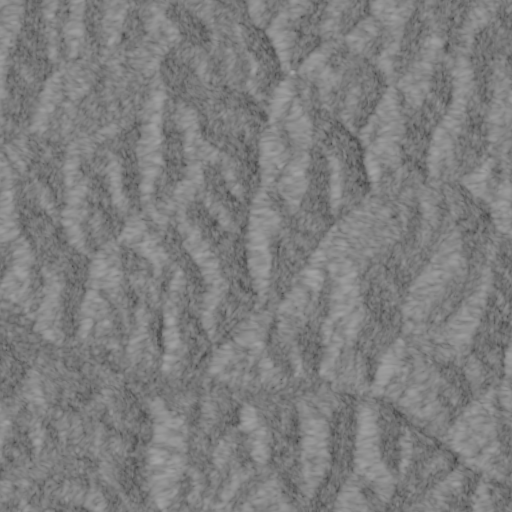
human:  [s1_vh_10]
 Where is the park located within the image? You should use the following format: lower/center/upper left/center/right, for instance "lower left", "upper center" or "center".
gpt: The park is located in the lower left of the image.
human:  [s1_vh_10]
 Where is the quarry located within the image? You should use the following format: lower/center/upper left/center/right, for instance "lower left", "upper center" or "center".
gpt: There is no quarry in the image.

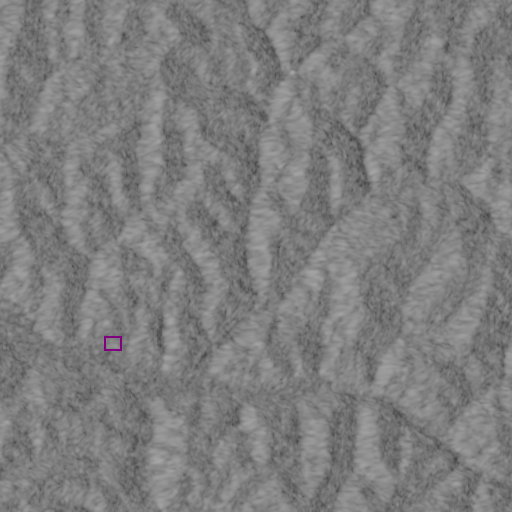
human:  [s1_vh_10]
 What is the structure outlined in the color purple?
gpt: The structure outlined in purple is a park.
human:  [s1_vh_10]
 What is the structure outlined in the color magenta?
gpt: There is no magenta outline.